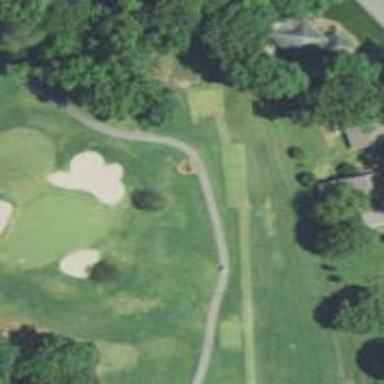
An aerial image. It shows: Path for both road and golf.